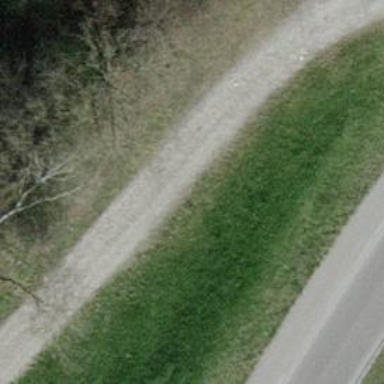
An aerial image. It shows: Compacted track road.